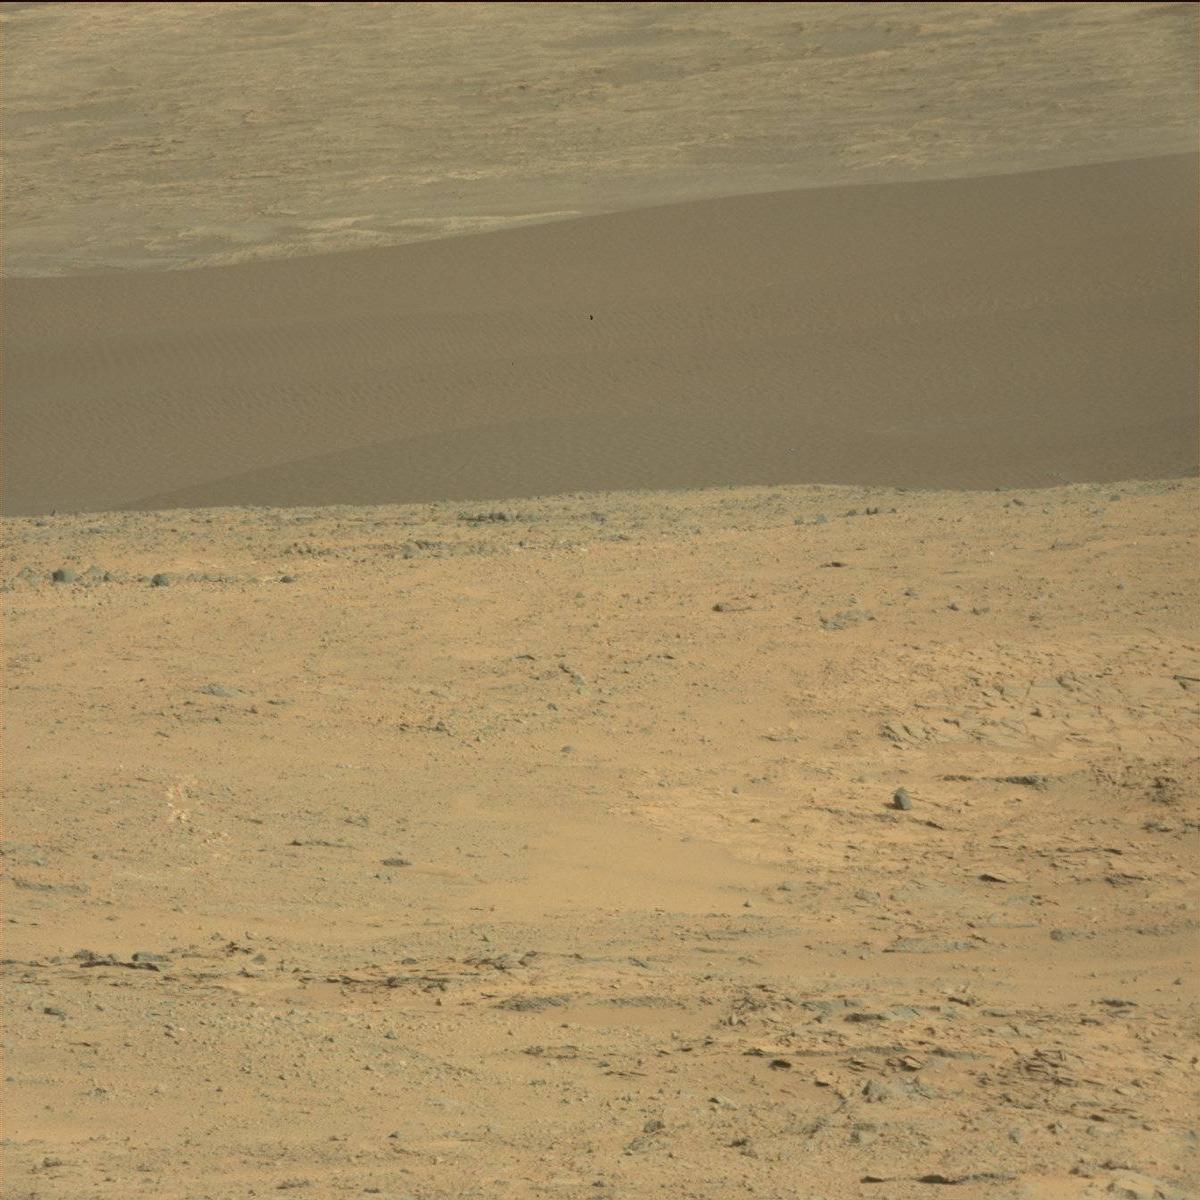
Terrain classes present: Bedrock, Ridge, Rock, Sand / Soil